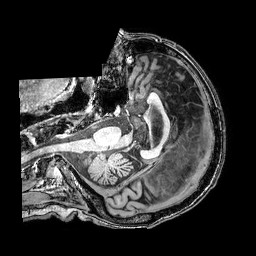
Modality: T1w
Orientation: axial
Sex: male
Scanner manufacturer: philips
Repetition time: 0.008236 s
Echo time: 0.0038 s